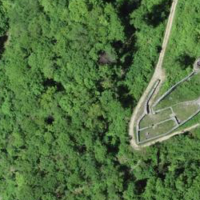
EUNIS habitat code: 41
Species observed at this site:
Clinopodium vulgare
Lathyrus vernus
Hippocrepis emerus
Cichorium intybus
Melica nutans